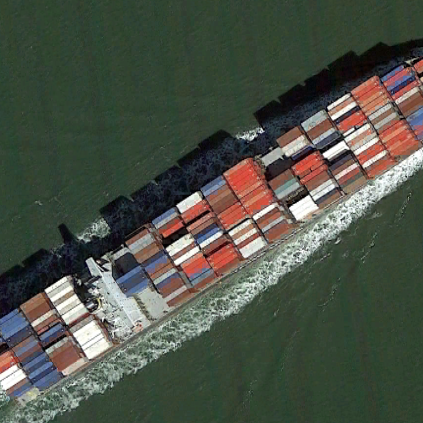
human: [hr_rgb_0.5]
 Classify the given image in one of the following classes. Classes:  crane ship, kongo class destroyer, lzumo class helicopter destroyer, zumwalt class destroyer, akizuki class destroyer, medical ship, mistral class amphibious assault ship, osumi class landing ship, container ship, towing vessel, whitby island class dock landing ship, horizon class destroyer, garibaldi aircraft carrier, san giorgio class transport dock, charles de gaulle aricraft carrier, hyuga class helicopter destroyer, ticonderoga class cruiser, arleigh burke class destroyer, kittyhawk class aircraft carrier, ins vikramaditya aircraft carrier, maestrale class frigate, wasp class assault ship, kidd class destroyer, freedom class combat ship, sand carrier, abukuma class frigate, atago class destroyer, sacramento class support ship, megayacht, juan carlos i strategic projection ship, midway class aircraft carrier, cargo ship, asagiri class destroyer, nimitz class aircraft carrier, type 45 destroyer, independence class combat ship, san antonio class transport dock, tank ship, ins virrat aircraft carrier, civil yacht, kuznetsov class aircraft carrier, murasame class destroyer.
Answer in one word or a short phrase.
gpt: Container ship